Question: I'm trying to create four subplots, whose axes represent different range of distances [km] in different directions, except for the x-axis of the lower right subplot that represents counts. All the axes of distance should have the same scale in all the subplots. Also, the two subplots on the top should share their y-axes and the two subplots on the left should share their x-axes.
Following this <URL>, I have tried several combinations of the sharex, sharey, aspect, and adjustable, parameters without success.
Is there a way to achieve this kind of plot, in particular without affecting any of the axis limits?
Here is my MCVE:
'''
import matplotlib.pyplot as plt
lim1 = [0.,30.]
lim2 = [0.,15.]
lim3 = [0.,75.]
lim4 = [0,5]
xdat = [12.,25.]
ydat = [6.,12.]
zdat = [50.,25.]
cdat = [1,1]
fig = plt.figure()
ax1 = plt.subplot(221,aspect='equal',adjustable='box-forced')
ax1.plot(xdat,ydat,'o')
ax1.set_xlim(lim1)
ax1.set_ylim(lim2)
ax2 = plt.subplot(222,aspect='equal',adjustable='box-forced',sharey=ax1)
ax2.plot(zdat,ydat,'o')
ax2.set_xlim(lim3)
ax3 = plt.subplot(223,aspect='equal',adjustable='box-forced',sharex=ax1)
ax3.plot(xdat,zdat,'o')
ax3.set_ylim(lim3)
ax4 = plt.subplot(224)
ax4.plot(cdat,zdat,'o')
ax4.set_xlim(lim4)
ax4.set_ylim(lim3)
plt.show()
'''
I would like to get something like the plot in the image below, that shows the axes shared as I mentioned above, keeping the original axis limits and the same scale on the different axes of distance.

I'm currently using:
Platform: Linux Ubuntu 14.04.5 LTS
matplotlib: 1.5.1
python: 2.7.14
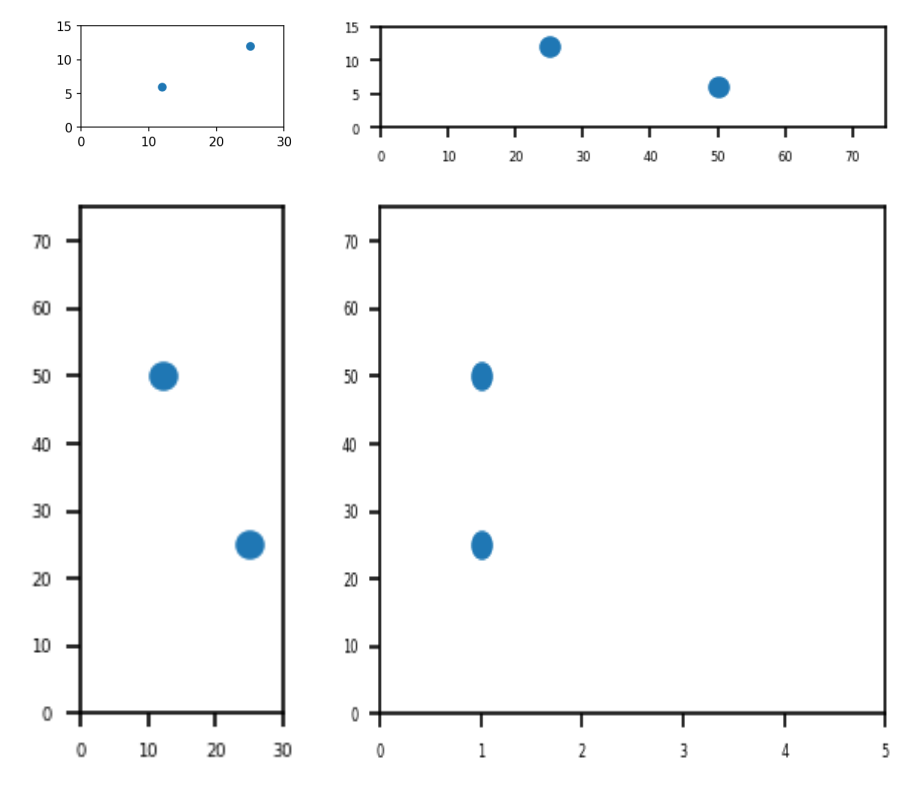
Answer: You want to change the underlying grid to have the plots have different sizes. The different limits would act as the ratio between the sizes of the grid cells.
You then still need to adjust the figure size to have nice spacings and set the aspect of the last subplots which is different from 1.
'''
import numpy as np
import matplotlib.pyplot as plt
import matplotlib.gridspec
lim1 = [0.,30.]
lim2 = [0.,15.]
lim3 = [0.,75.]
lim4 = [0,5]
xdat = [12.,25.]
ydat = [6.,12.]
zdat = [50.,25.]
cdat = [1,1]
gskw = dict(width_ratios = [np.diff(lim1)[0],np.diff(lim3)[0]],
height_ratios= [np.diff(lim2)[0],np.diff(lim3)[0]])
gs = matplotlib.gridspec.GridSpec(2,2, **gskw)
fig = plt.figure(figsize=(6,5))
ax1=fig.add_subplot(gs[0,0], aspect="equal",adjustable='box-forced')
ax1.plot(xdat,ydat,'o')
ax2=fig.add_subplot(gs[0,1], aspect="equal",adjustable='box-forced', sharey=ax1)
ax2.plot(zdat,ydat,'o')
ax3=fig.add_subplot(gs[1,0], aspect="equal",adjustable='box-forced', sharex=ax1)
ax3.plot(xdat,zdat,'o')
asp, = np.diff(lim4)/np.diff(lim3)
ax4=fig.add_subplot(gs[1,1], aspect=asp)
ax4.plot(cdat,zdat,'o')
ax1.set_xlim(lim1)
ax1.set_ylim(lim2)
ax2.set_xlim(lim3)
ax3.set_ylim(lim3)
ax4.set_xlim(lim4)
ax4.set_ylim(lim3)
plt.show()
'''
<URL>